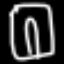
Label: leaf